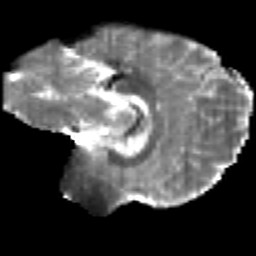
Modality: T2w
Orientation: sagittal
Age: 22
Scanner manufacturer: siemens
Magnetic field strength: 3 T
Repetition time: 2.2 s
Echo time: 0.084 s